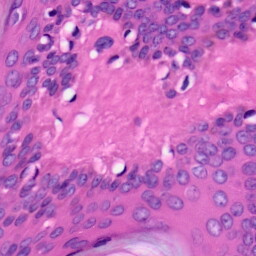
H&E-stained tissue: Skin